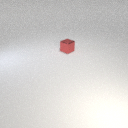
small red metal cube